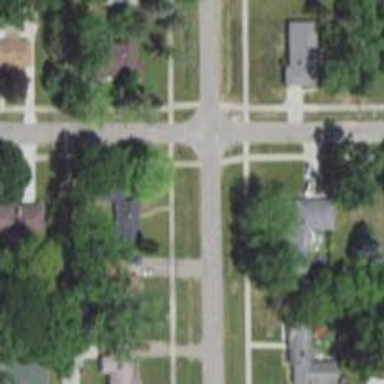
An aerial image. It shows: Unmarked crossing on the road.